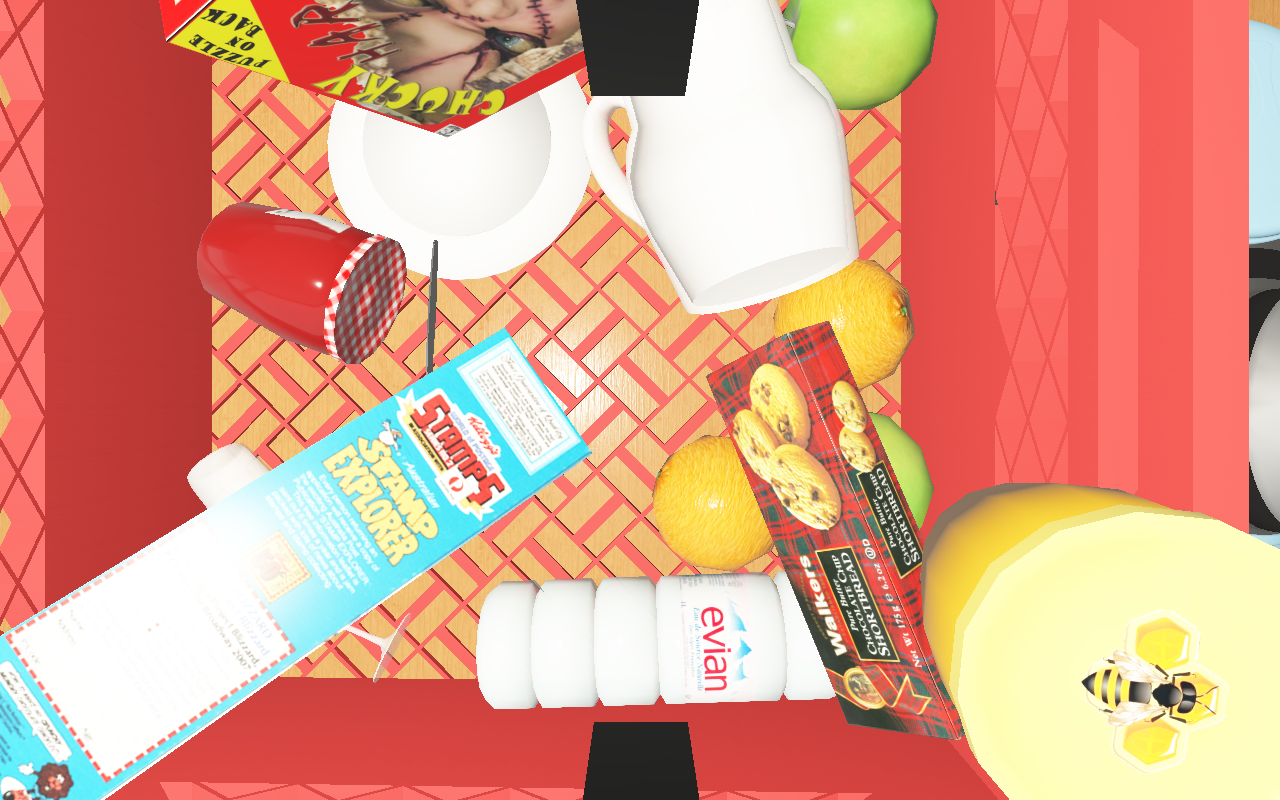
Objects in the scene:
carafe
water bottle
apple
orange
wineglass
jam jar
cereal box
cereal box